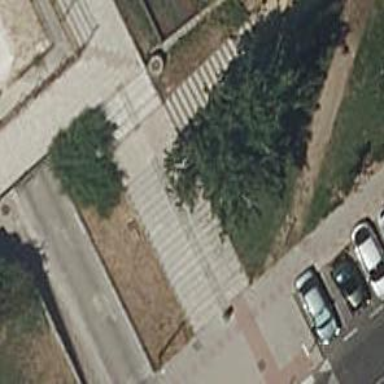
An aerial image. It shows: Set of steps made of paving stones.